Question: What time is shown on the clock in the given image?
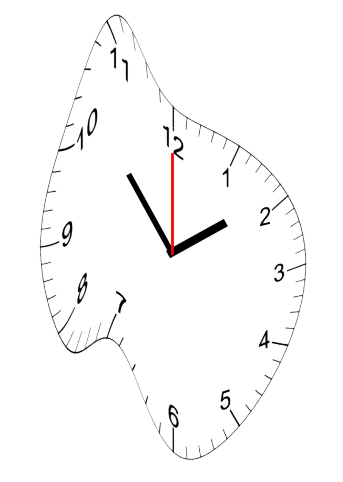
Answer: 01:53:00